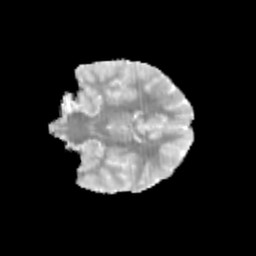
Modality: MD
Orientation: coronal
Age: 10
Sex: male
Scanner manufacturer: siemens
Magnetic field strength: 3 T
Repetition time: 3.8 s
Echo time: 0.07 s